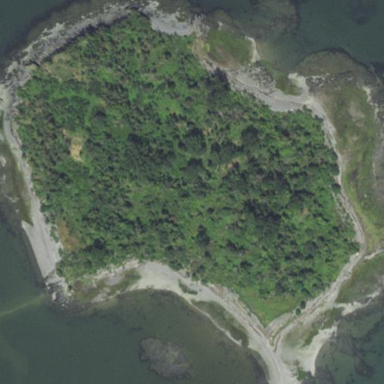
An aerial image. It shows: Island featuring natural coastline and park for leisure activities.